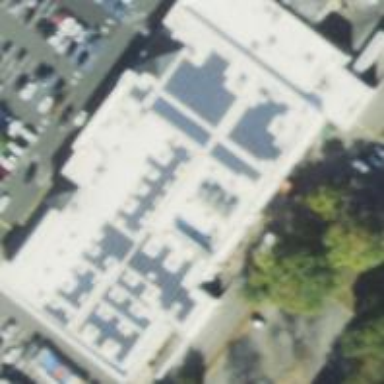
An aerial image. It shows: Retail building.